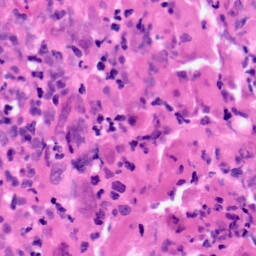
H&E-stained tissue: Pancreatic